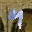
Label: 9